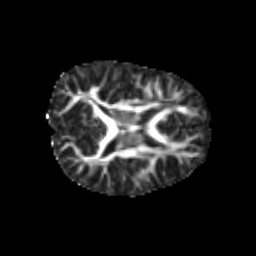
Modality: FA
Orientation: axial
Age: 6
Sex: male
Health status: healthy